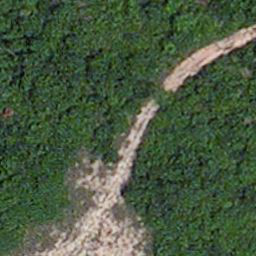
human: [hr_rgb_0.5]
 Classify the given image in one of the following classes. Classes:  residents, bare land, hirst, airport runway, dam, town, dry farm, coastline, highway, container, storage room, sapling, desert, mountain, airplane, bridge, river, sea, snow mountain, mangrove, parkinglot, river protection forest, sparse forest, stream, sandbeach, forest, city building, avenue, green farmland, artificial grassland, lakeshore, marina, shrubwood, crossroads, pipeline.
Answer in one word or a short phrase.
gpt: avenue